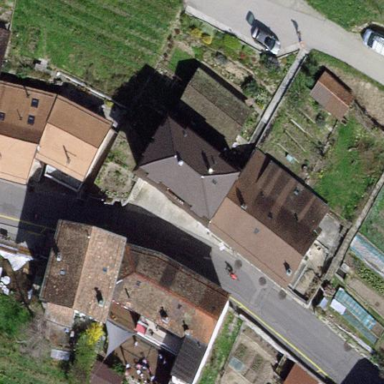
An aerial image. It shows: Building with hipped roof.